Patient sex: M
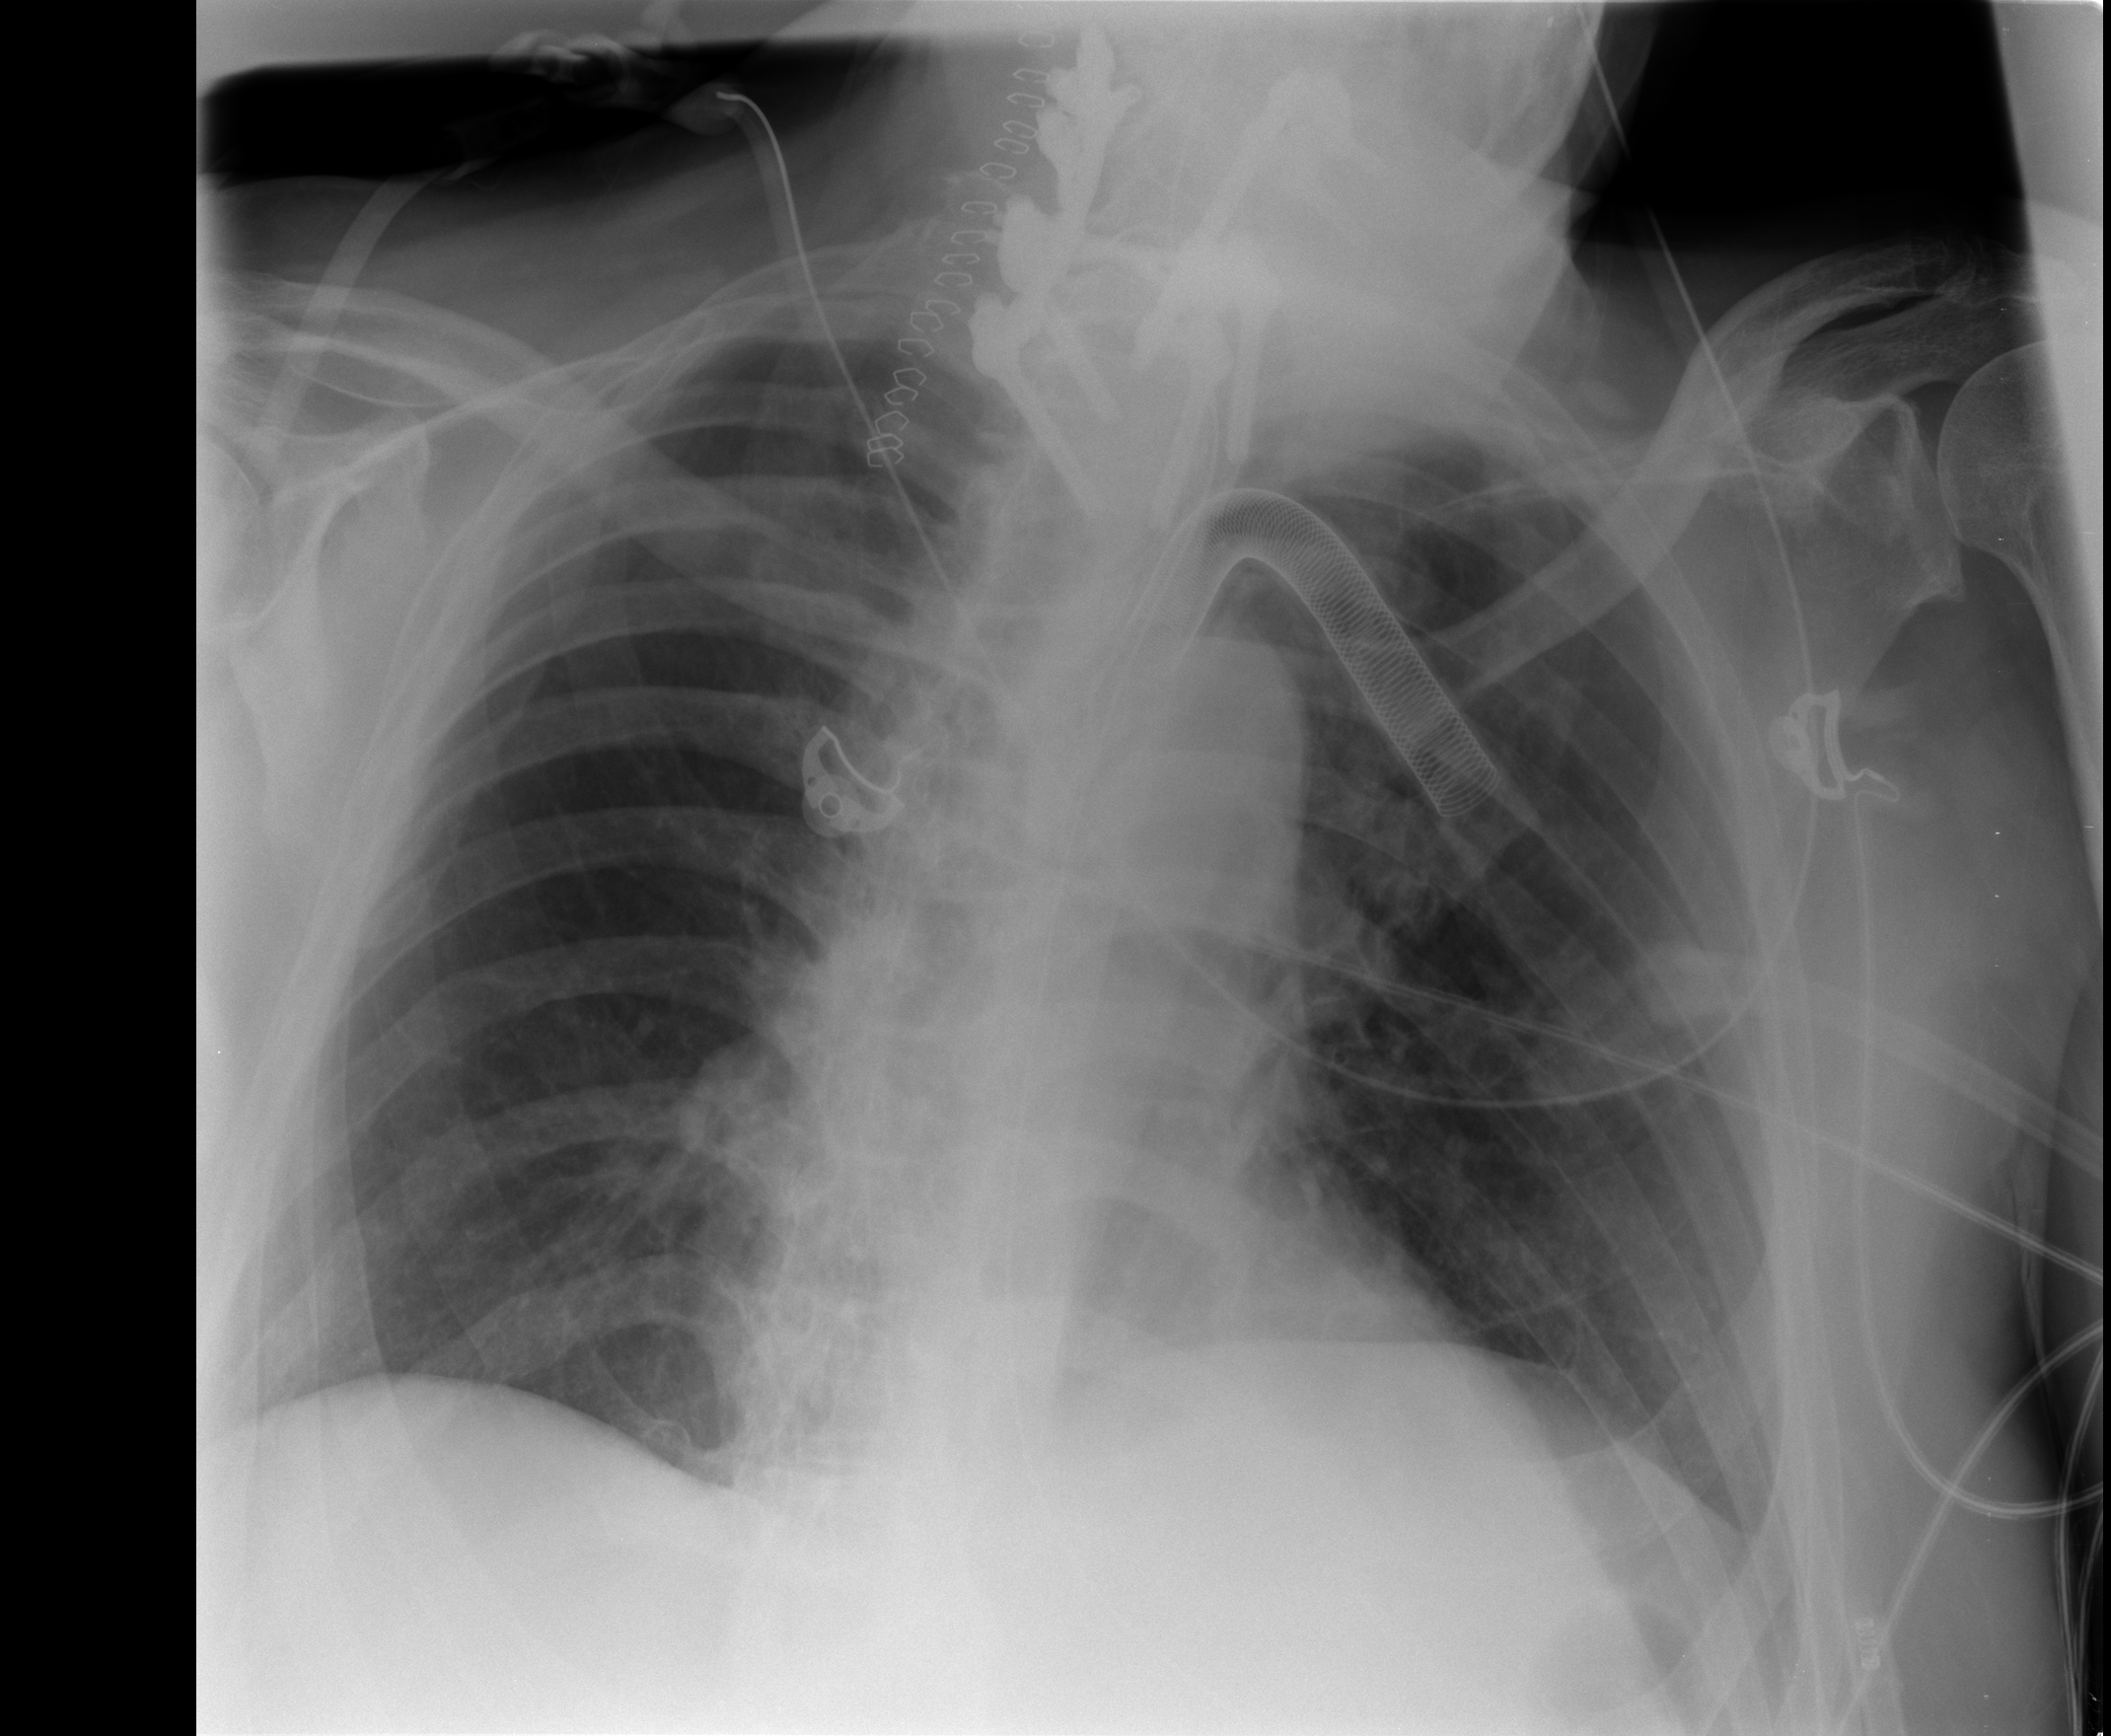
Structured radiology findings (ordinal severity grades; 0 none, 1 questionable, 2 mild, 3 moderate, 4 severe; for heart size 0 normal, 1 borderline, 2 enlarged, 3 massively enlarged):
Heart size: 0
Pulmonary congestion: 1
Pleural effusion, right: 0
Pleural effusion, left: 0
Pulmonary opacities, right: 0
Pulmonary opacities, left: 0
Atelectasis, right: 0
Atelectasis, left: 0